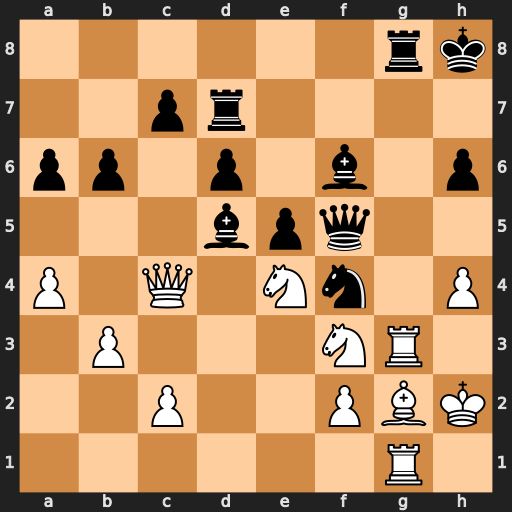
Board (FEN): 6rk/2pr4/pp1p1b1p/3bpq2/P1Q1Nn1P/1P3NR1/2P2PBK/6R1
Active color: w
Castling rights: -
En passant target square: -
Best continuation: Rxg8+ Bxg8 Qxg8+ Kxg8 Bh3+ Bg7 Bxf5